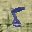
Label: 5